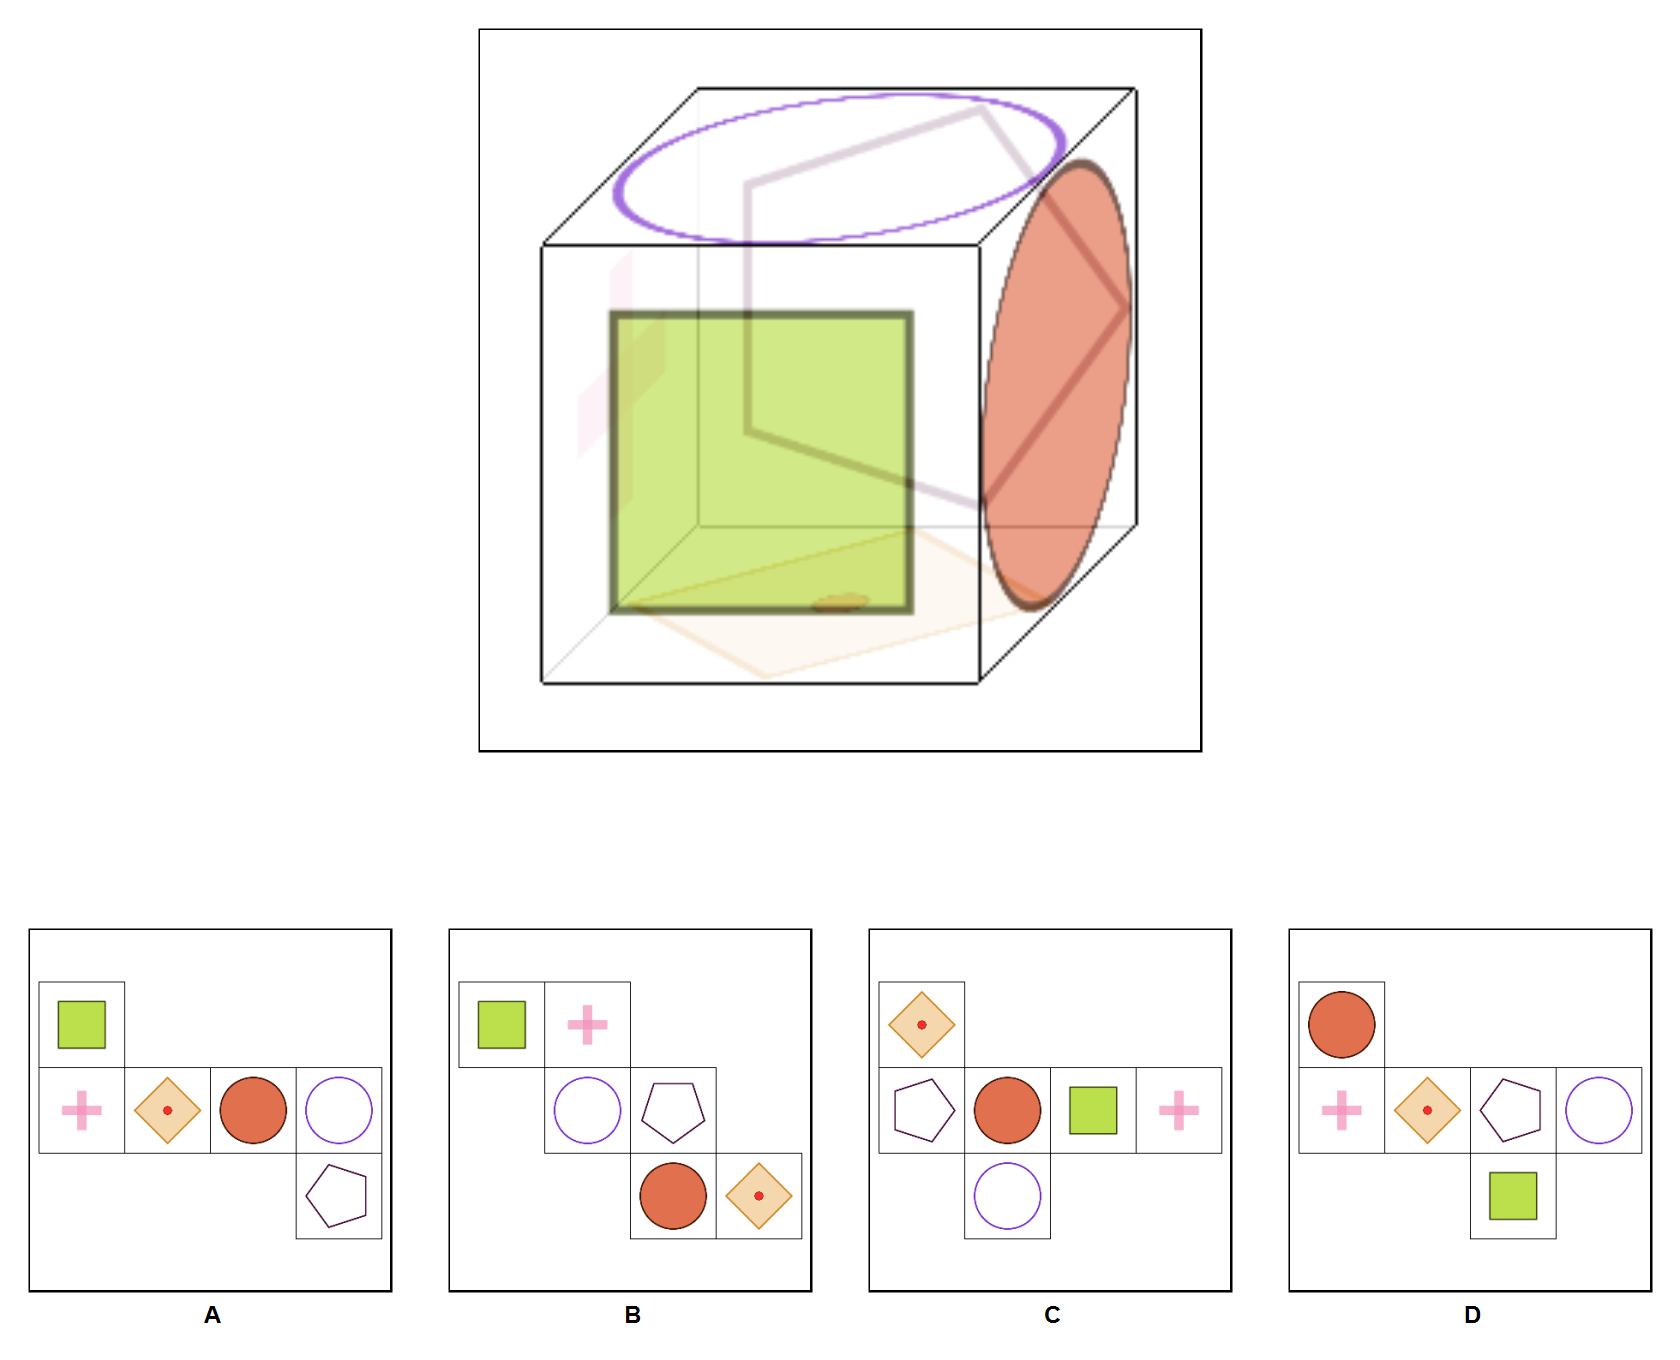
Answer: D